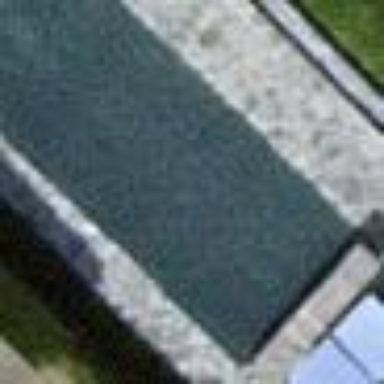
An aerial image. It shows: Swimming pool located in leisure land.